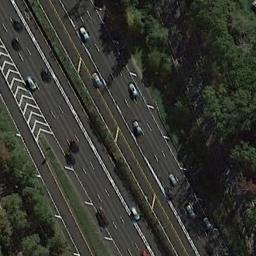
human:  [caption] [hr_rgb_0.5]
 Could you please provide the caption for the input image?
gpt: There are large green forests around the freeway and there are many cars on the freeway .

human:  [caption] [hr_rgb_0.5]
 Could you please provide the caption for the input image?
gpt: There are three cars on each highway .

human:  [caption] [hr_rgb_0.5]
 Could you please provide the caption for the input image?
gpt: A straight freeway goes through the forest with many dark green trees and some cars are driving on the freeway .

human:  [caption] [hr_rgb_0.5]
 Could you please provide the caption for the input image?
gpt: The freeway goes through the forest with some cars .

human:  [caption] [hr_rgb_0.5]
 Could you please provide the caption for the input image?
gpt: There are green belts beside the freeway .